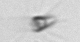
Label: Calciopappus